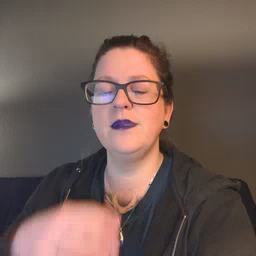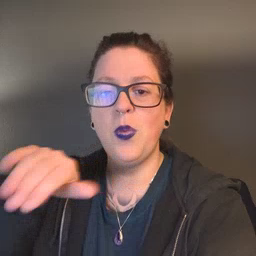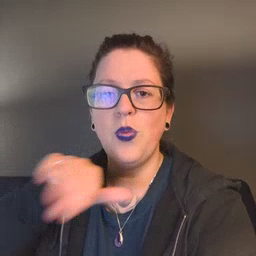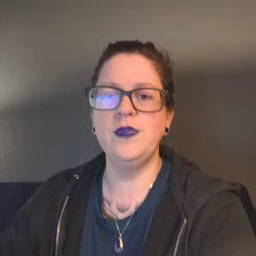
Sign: pool